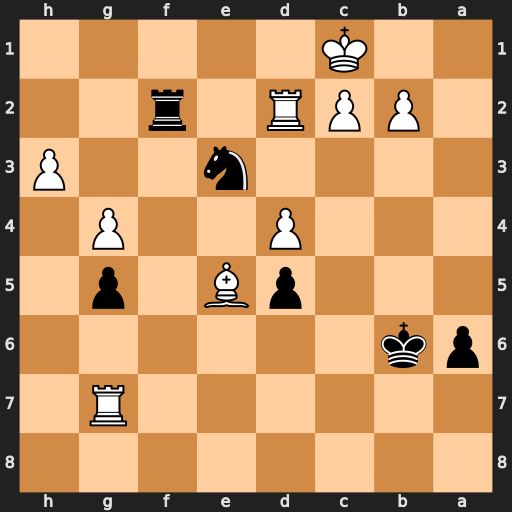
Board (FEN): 8/6R1/pk6/3pB1p1/3P2P1/4n2P/1PPR1r2/2K5
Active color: b
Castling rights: -
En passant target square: -
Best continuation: Rf1+ Rd1 Rxd1#